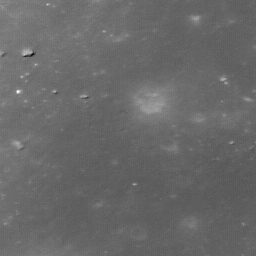
Host type: background_regolith
Lunar coordinates: latitude nan, longitude nan